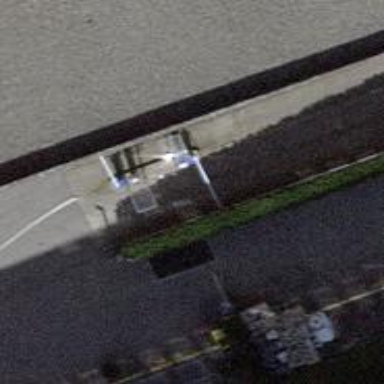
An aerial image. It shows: Lift gate barrier.